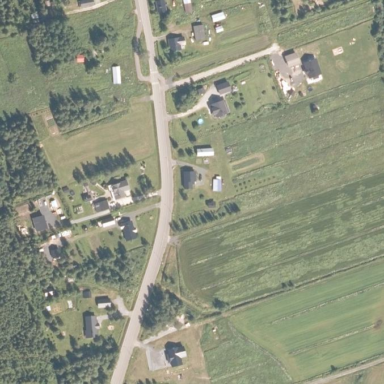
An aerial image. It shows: Rural residential area.